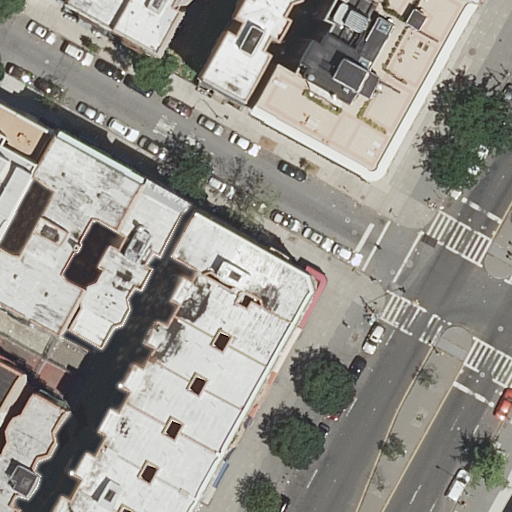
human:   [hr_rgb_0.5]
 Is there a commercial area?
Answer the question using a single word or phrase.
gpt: no

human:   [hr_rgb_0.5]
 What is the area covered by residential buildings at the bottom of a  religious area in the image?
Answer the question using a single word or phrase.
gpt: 0m2

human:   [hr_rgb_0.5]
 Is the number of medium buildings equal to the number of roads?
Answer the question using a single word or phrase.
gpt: no

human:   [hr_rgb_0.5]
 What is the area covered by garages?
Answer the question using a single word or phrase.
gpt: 0m2

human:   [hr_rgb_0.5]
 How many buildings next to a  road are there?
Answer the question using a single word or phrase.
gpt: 17

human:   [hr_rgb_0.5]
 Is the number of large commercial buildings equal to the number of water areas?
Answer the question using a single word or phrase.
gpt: yes

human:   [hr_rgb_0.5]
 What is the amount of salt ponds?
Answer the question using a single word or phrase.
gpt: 0

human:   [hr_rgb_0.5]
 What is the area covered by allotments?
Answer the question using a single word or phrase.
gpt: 0m2

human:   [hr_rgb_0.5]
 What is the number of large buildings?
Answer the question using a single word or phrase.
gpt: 2

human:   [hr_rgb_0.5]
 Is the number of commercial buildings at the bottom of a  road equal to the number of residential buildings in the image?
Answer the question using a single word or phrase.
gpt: no

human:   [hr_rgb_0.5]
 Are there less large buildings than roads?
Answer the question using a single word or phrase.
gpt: yes

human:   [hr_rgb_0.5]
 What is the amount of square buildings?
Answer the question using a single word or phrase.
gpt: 0

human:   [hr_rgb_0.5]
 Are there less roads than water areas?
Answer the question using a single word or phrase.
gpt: no

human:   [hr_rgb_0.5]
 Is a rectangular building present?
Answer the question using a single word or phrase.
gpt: yes

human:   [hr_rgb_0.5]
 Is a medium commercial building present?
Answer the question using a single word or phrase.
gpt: no

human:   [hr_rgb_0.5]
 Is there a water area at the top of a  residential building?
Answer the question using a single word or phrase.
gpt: no

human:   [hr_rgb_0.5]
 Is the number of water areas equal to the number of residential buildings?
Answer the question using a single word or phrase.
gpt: no

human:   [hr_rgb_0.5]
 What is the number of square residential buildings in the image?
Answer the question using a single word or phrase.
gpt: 0

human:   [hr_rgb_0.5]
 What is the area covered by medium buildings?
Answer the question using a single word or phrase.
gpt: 1995m2

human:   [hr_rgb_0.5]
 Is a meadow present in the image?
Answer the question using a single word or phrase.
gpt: no

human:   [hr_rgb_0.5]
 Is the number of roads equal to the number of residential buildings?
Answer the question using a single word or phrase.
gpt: no

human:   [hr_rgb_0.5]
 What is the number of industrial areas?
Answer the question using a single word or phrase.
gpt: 0

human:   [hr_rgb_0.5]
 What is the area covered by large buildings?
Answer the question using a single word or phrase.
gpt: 1352m2

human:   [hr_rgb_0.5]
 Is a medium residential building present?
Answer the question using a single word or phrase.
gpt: yes

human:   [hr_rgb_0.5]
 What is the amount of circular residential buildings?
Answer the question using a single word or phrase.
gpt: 0

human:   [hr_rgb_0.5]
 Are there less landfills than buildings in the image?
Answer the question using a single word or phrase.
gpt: yes

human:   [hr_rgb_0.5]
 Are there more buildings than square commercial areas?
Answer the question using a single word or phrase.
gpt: yes

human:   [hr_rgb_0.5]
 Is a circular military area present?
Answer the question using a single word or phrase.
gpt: no

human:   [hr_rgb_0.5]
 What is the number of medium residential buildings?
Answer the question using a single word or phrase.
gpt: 9

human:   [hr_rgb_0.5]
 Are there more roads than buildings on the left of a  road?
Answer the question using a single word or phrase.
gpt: no

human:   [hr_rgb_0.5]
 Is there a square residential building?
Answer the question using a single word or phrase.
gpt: no

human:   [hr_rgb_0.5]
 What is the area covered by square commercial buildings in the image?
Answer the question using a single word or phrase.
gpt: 0m2

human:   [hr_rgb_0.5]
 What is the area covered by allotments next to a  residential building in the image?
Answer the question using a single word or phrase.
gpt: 0m2

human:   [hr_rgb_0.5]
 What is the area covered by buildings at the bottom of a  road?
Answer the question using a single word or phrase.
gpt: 1755m2

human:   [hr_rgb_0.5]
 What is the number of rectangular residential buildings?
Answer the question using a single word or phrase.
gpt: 6

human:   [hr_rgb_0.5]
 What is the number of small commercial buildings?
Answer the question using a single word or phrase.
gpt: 0